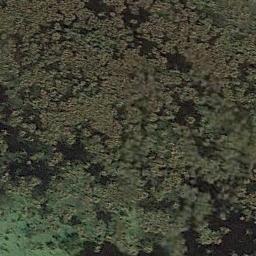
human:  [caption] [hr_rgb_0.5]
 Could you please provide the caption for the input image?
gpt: The river surface in a wetland is covered with brown trivial plants .

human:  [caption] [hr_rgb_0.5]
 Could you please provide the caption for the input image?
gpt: Beside this wetland is a blue ocean .

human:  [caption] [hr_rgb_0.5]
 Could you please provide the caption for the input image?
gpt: Many waters of different sizes and shapes are surrounded by wetlands .

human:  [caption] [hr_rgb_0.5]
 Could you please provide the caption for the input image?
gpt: The wetland consists of bare land, Dry plants and water .

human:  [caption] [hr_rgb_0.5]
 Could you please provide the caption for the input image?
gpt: There are many green plants on the wetland .